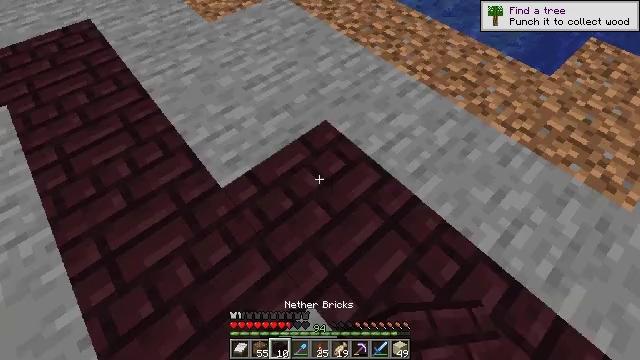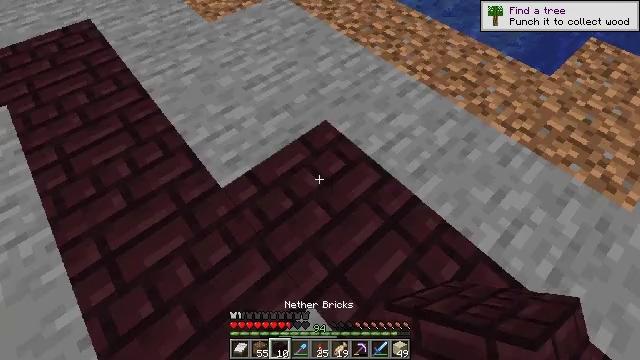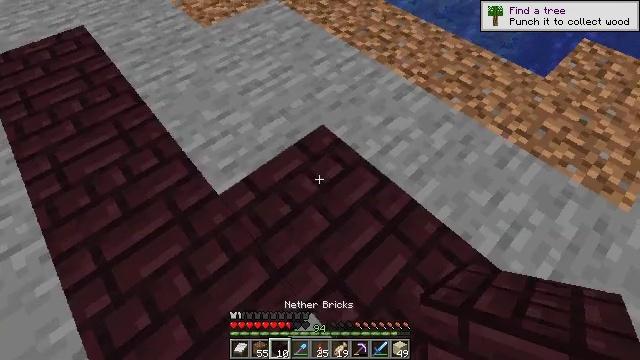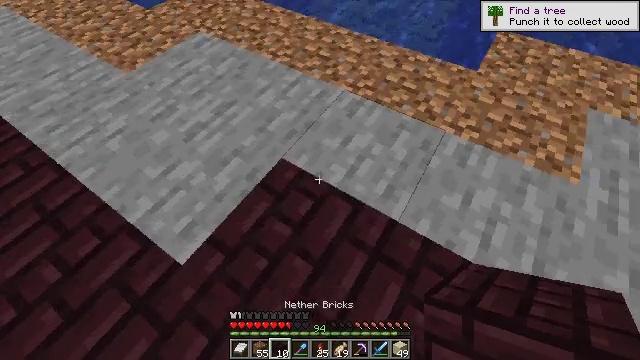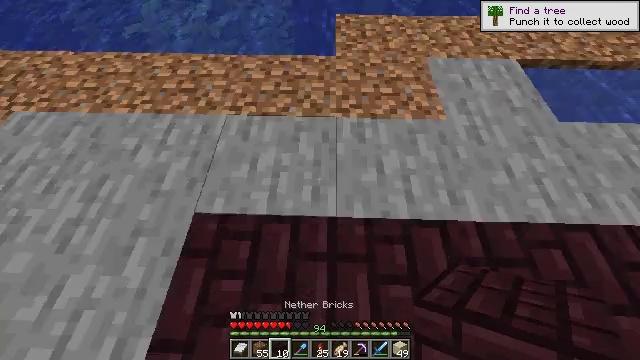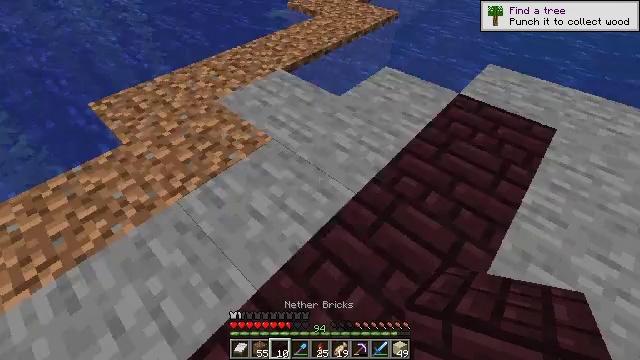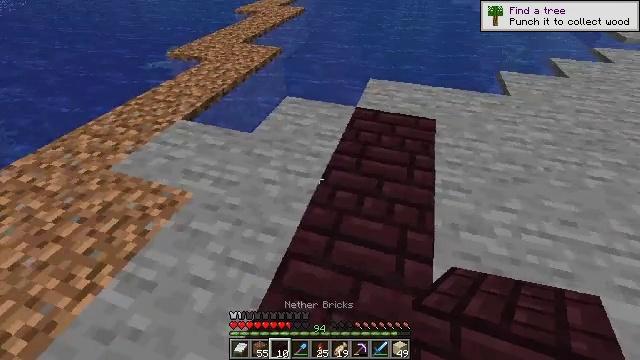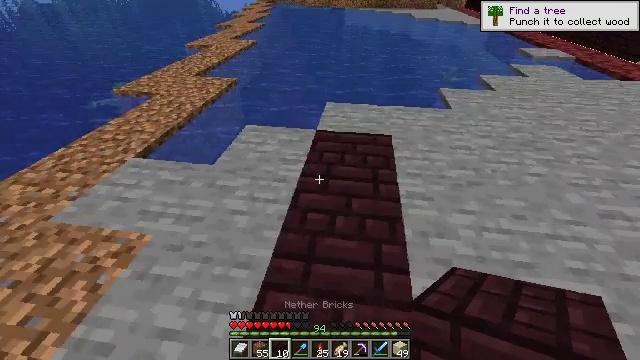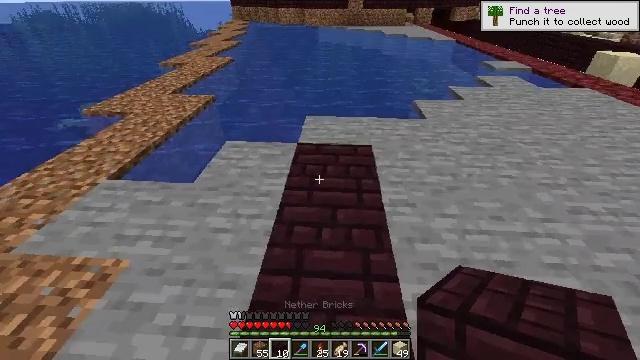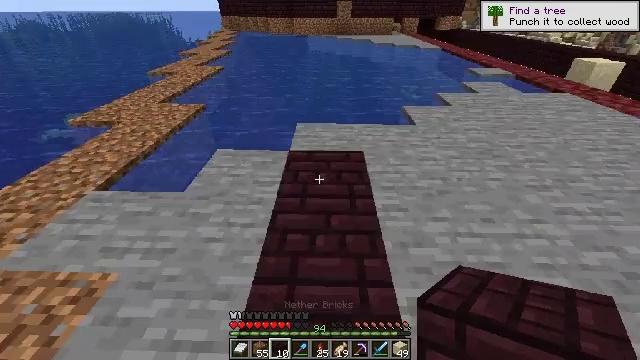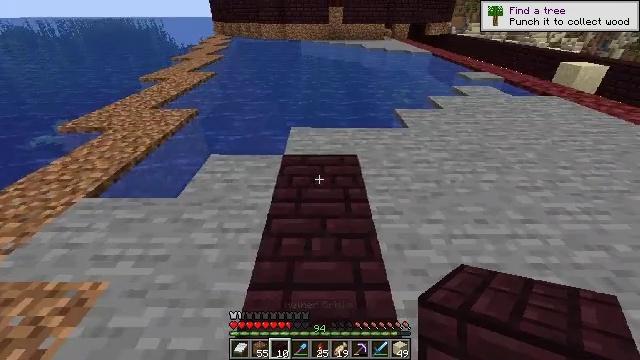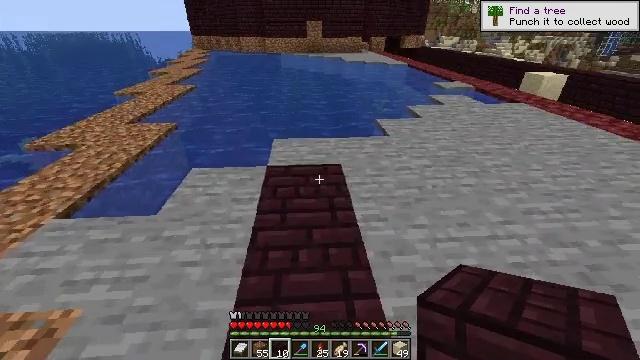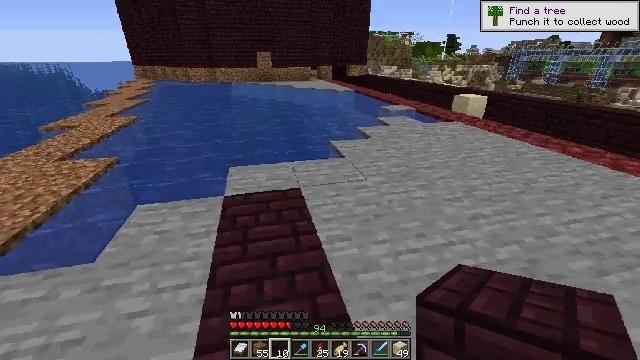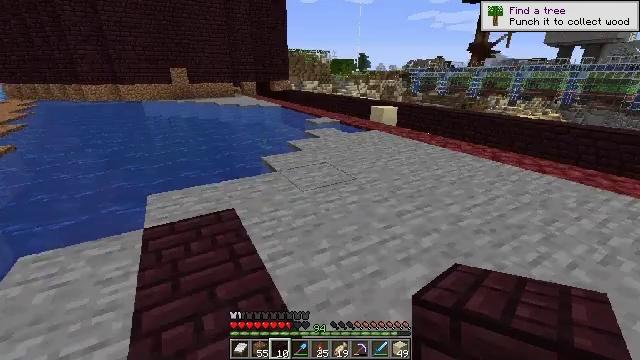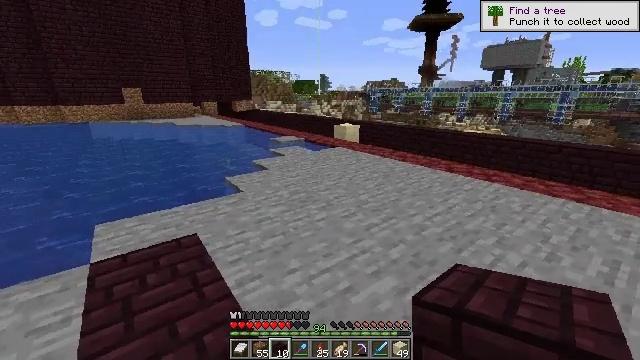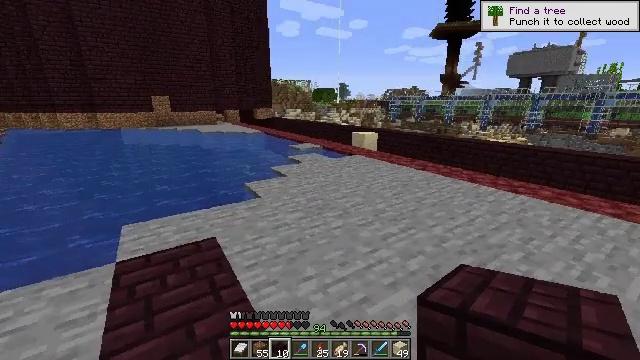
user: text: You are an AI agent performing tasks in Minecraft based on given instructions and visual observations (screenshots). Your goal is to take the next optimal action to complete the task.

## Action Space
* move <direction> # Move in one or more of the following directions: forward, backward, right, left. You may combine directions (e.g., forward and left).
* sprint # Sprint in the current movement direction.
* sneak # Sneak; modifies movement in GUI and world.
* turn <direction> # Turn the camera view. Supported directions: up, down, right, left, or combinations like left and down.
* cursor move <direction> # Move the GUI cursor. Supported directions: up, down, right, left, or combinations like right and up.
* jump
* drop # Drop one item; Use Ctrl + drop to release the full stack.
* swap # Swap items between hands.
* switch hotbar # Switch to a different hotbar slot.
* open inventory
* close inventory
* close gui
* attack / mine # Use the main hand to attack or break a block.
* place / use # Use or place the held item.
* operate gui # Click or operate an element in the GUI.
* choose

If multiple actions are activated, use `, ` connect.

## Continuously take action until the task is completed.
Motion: motion action
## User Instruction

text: Attack the shulker box to pick it up.
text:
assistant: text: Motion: no_op
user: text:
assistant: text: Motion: move forward, turn right
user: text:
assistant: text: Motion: move forward, turn right and up
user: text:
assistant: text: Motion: move forward, turn right and up
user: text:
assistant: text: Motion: turn right and up
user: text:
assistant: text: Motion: turn right and up
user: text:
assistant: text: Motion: turn right and up
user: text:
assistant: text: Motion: turn right and up
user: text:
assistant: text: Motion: turn right and up
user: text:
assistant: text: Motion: turn right
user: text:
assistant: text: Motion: turn right and up
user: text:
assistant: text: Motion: turn right and up
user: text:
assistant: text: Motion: turn right and up
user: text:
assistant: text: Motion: turn right and up
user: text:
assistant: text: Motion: turn left and up
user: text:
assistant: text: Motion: no_op
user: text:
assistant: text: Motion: turn right and down
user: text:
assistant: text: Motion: turn right
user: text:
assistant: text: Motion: turn right
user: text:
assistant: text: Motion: no_op
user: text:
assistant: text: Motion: no_op
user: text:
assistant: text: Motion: no_op
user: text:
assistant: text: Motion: no_op
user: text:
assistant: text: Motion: no_op
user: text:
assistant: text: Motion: no_op
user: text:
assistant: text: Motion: turn left
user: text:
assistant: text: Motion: turn left
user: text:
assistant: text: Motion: turn left
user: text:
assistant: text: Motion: turn left
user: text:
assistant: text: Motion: no_op